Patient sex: M
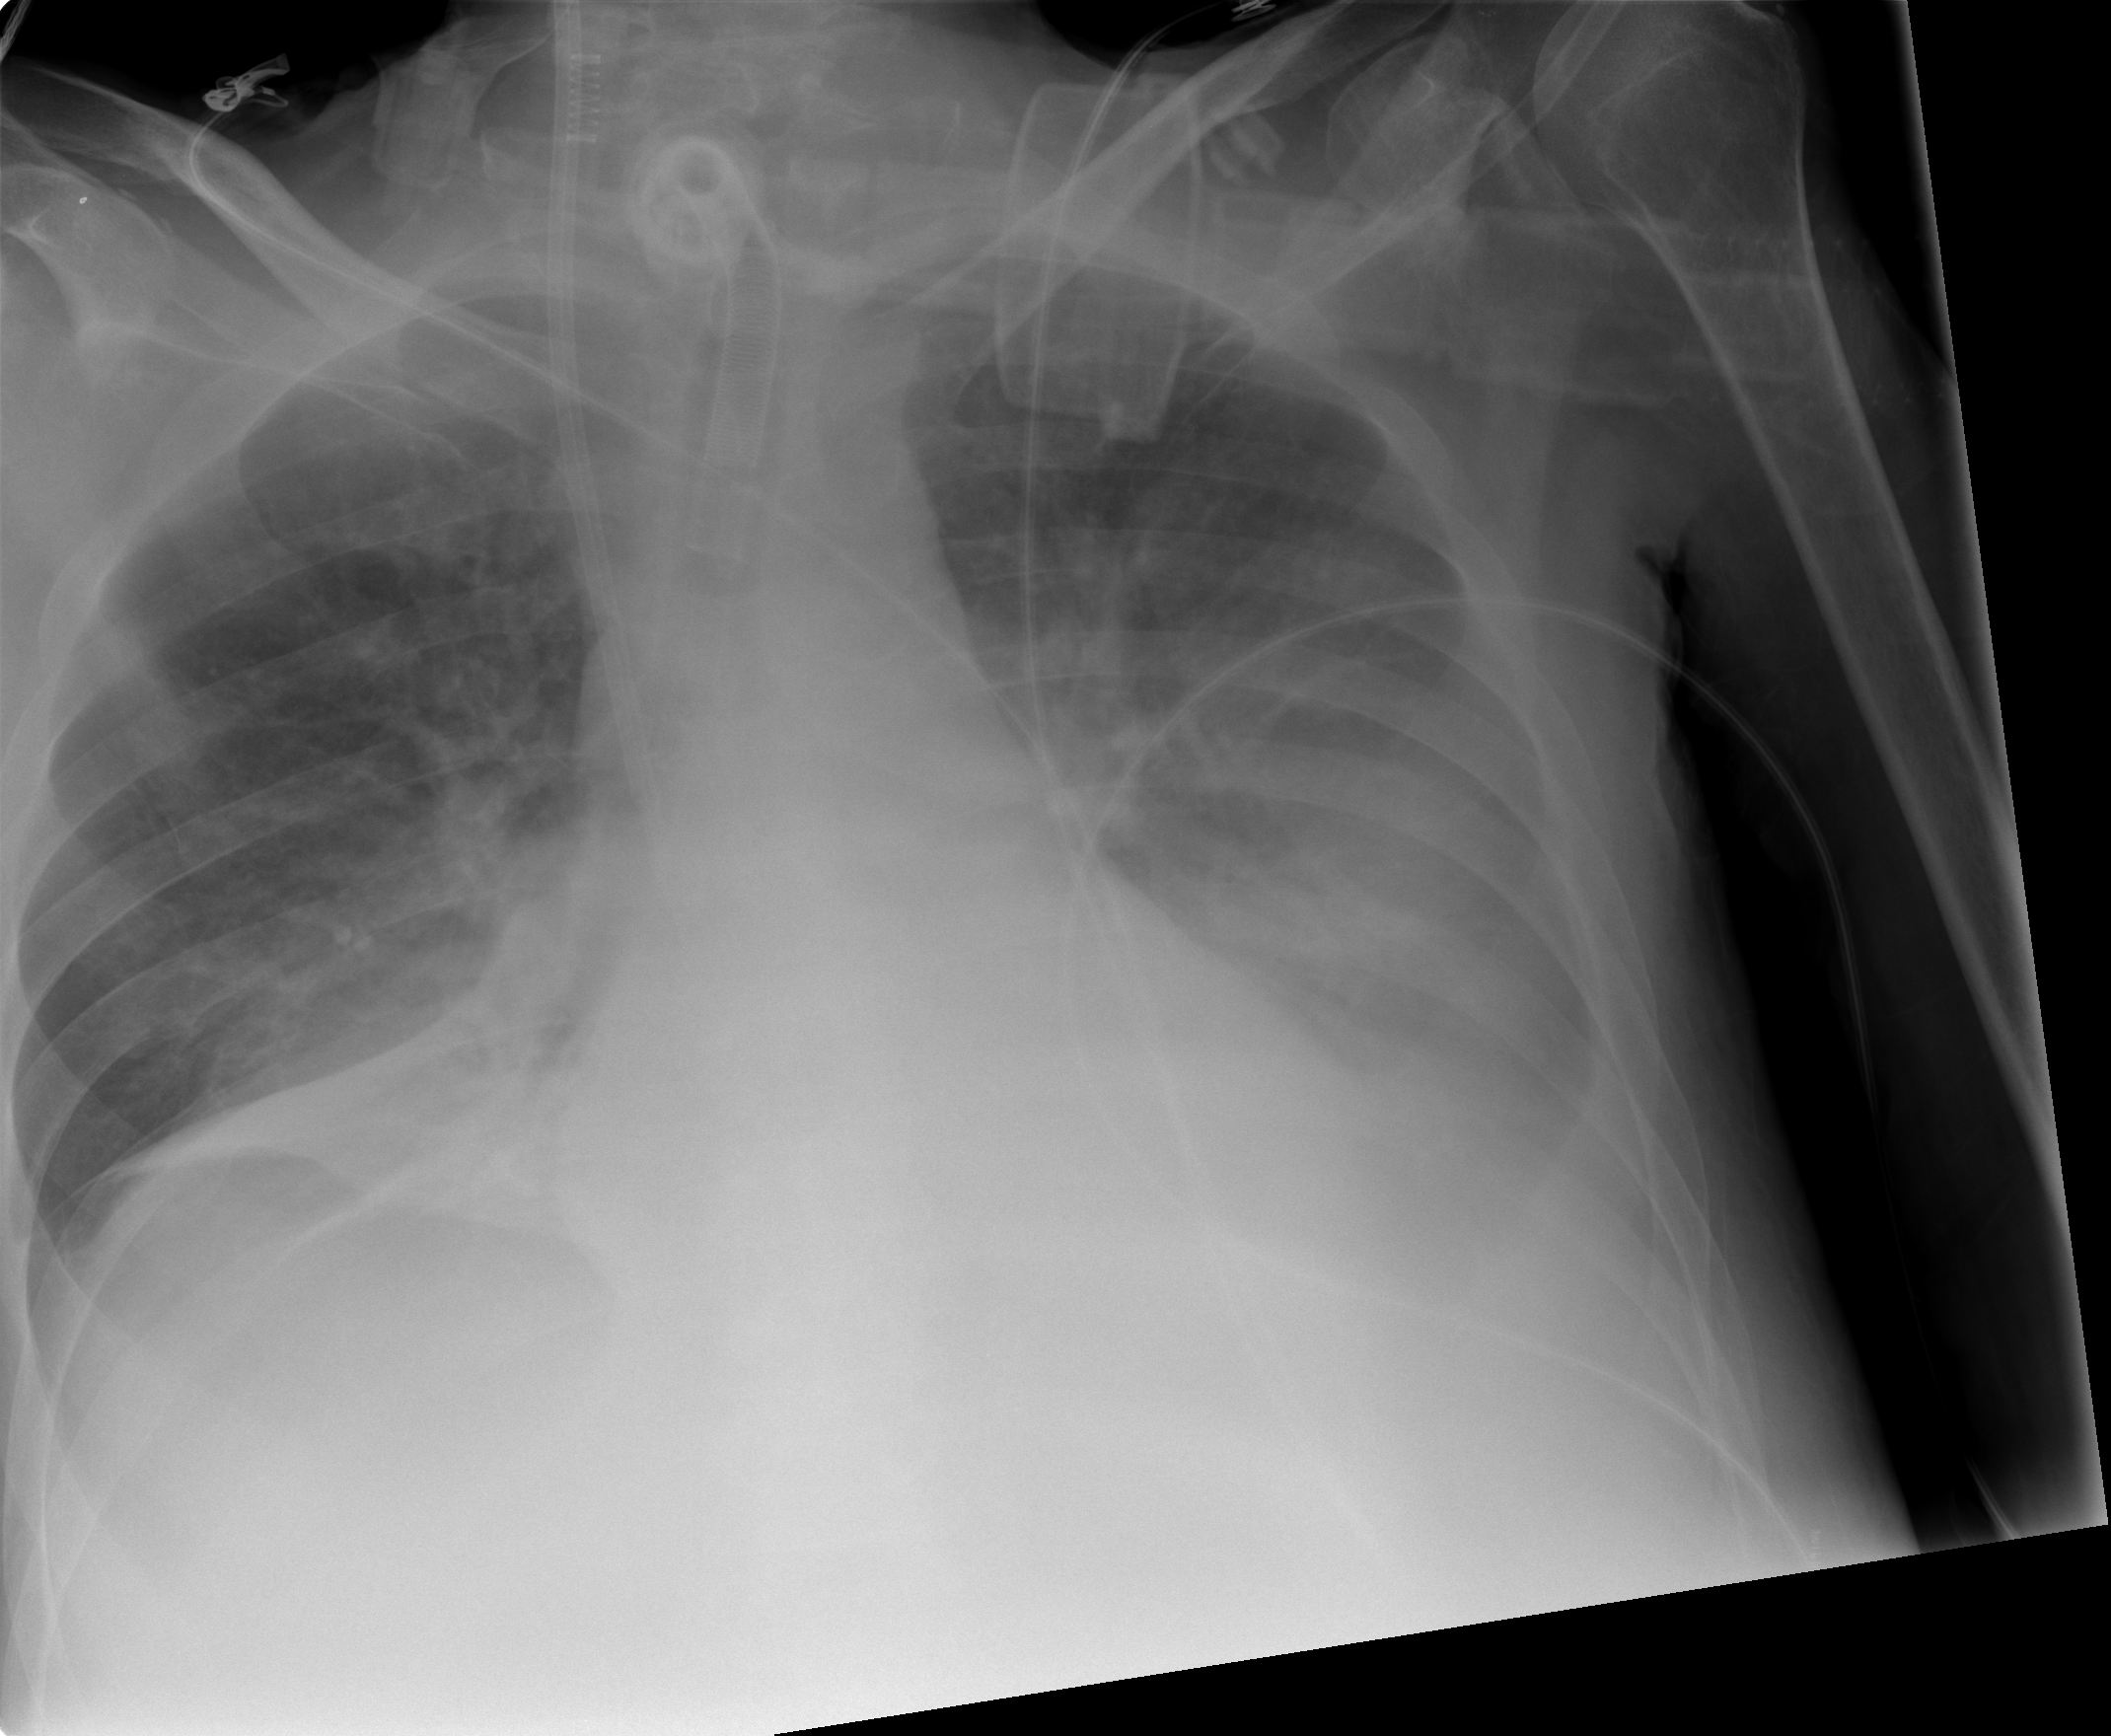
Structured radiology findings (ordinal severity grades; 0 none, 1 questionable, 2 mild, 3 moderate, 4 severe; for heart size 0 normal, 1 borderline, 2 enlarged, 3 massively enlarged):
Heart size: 0
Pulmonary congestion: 0
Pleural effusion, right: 2
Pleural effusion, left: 2
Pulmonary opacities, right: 2
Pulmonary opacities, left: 2
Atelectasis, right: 2
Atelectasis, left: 3